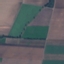
Land use / land cover: AnnualCrop